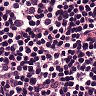
Metastatic tissue present: no